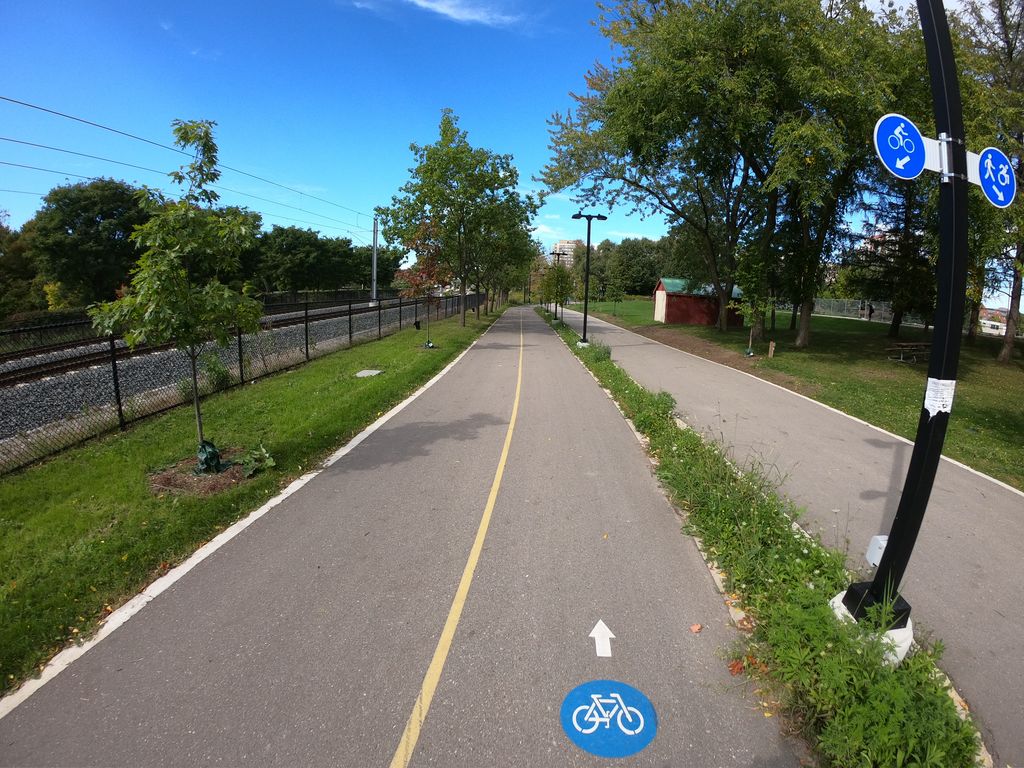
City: kitchener-waterloo